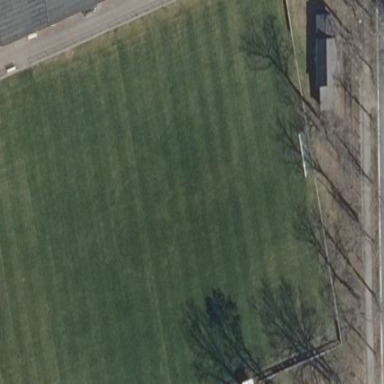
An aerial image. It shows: Soccer pitch designated for leisure and sports activities.